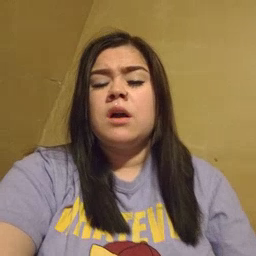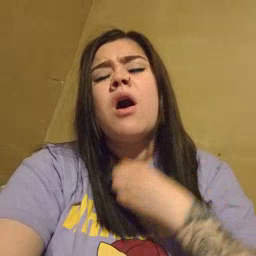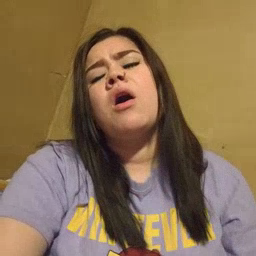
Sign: hungry